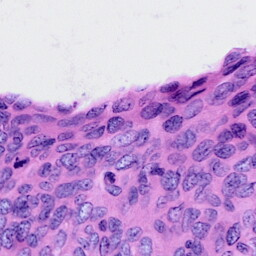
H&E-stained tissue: Cervix